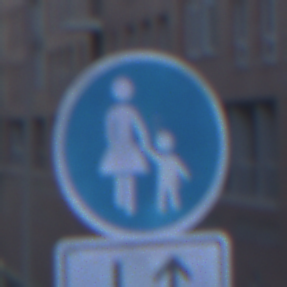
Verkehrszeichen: Gehweg
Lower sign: RichtungsangabeDurchPfeile8
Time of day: SunriseSunset
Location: Outdoor (Urban)
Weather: Clear
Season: NotSpecified
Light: Natural